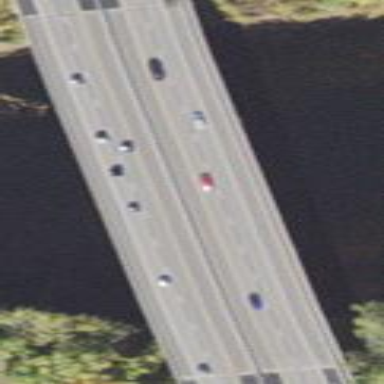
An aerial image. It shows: Man-made bridge.